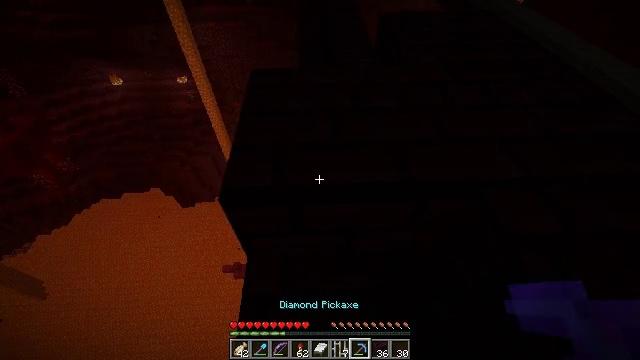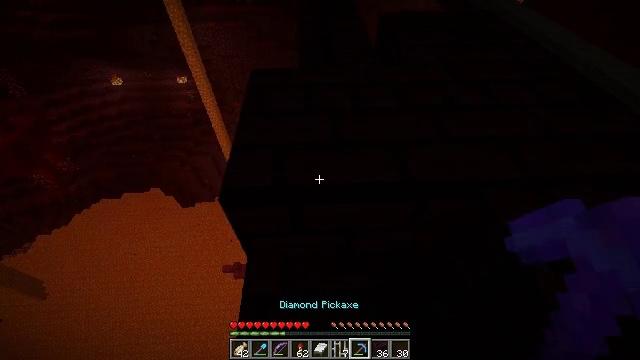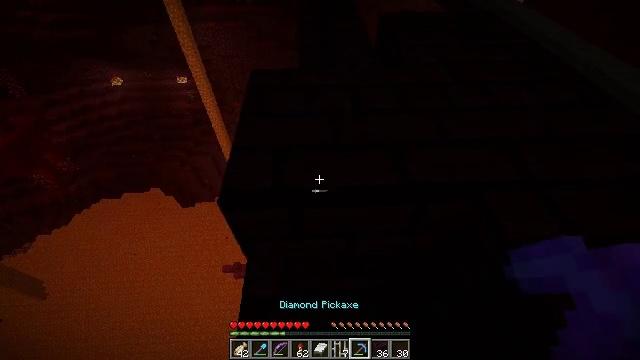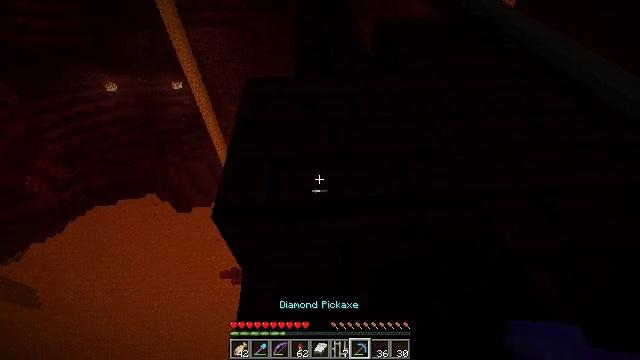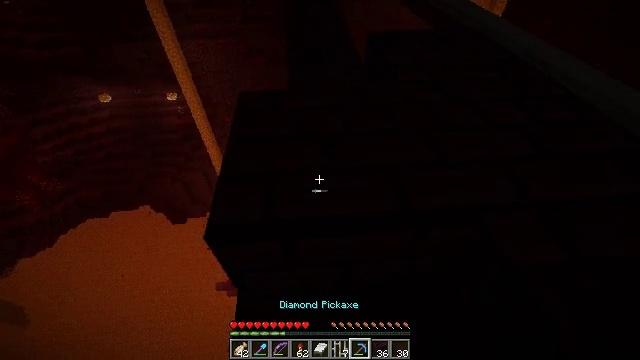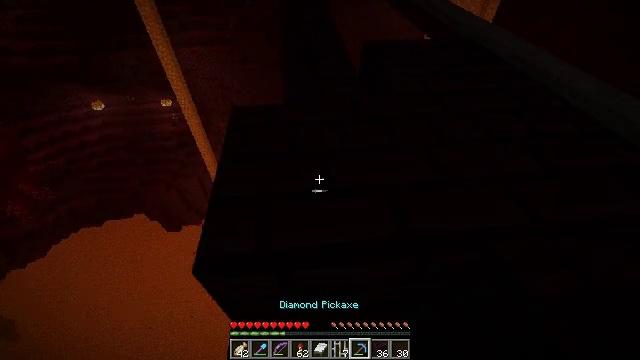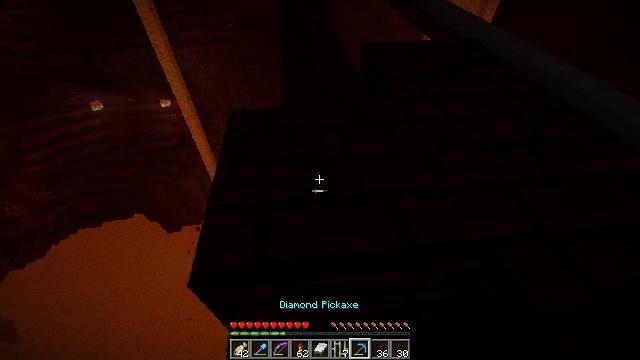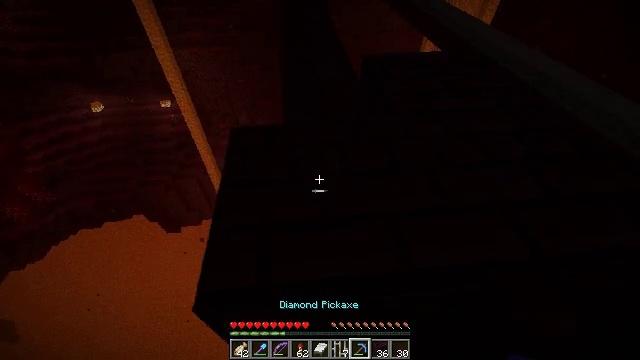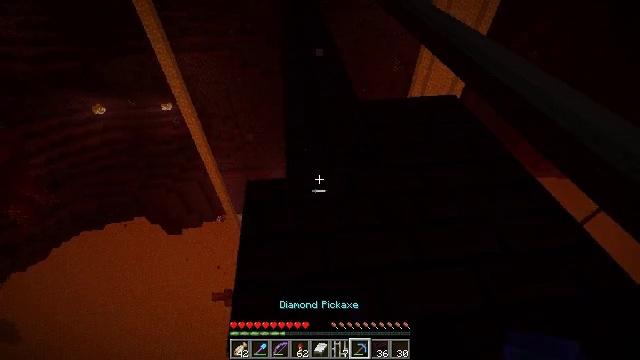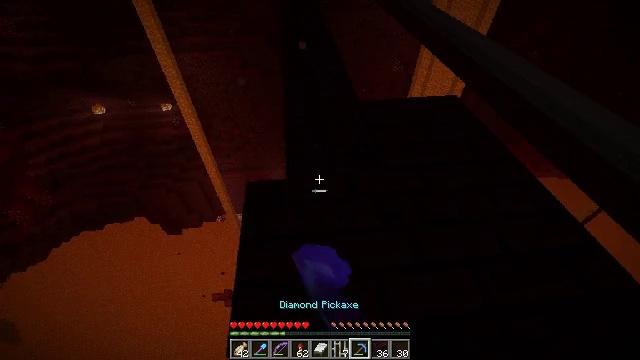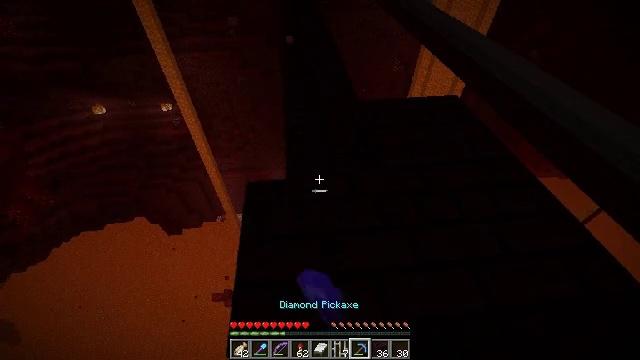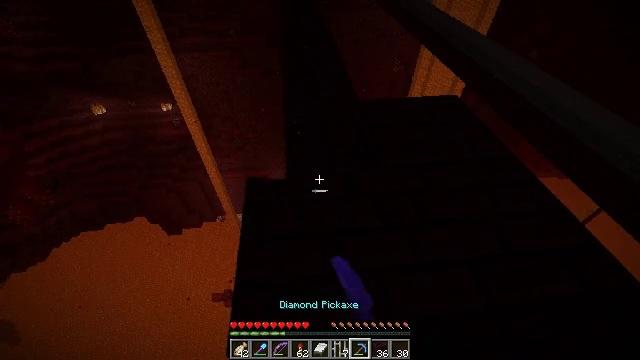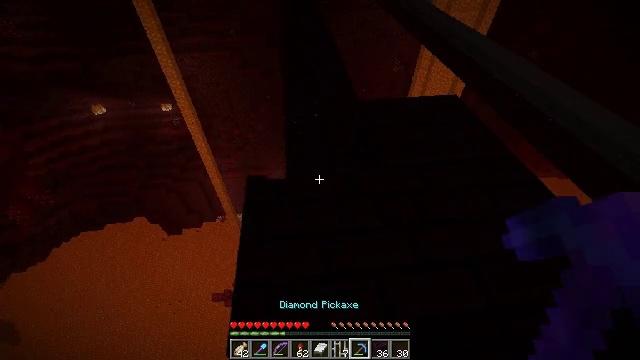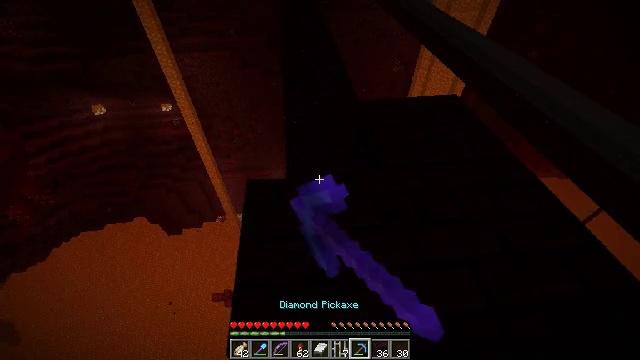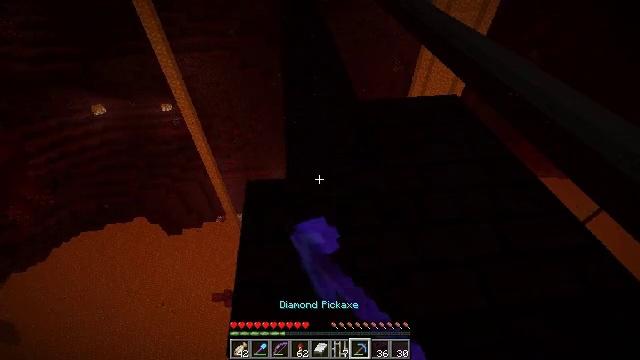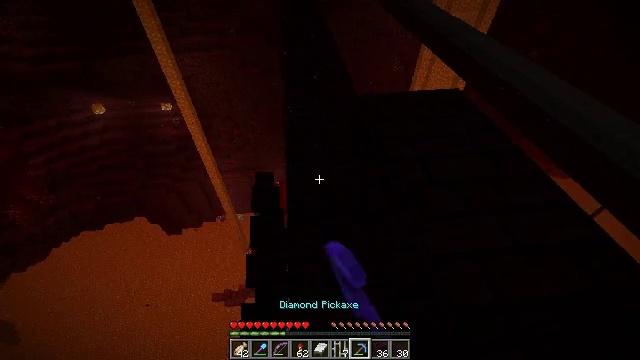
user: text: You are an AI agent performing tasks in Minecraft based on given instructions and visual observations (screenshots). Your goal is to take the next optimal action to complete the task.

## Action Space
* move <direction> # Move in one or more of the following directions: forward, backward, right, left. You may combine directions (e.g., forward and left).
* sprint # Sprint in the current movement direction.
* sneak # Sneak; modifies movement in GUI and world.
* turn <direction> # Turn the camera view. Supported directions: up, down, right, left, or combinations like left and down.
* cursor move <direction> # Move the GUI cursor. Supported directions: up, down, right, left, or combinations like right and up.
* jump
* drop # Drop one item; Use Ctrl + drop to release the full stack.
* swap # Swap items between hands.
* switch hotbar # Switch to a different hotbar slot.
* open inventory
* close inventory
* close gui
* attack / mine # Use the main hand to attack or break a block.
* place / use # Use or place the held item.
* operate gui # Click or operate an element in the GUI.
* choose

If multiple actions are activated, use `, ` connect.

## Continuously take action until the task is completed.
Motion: motion action
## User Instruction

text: Dig up the nether brick slab.
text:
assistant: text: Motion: sneak
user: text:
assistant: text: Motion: move forward, sneak
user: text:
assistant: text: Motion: move forward, sneak, turn right
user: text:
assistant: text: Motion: move forward, sneak, turn right and up
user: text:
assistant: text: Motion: move forward, sneak, turn right and up
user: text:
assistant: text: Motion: move forward, sneak
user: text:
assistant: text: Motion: sneak
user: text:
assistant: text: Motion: sneak, attack / mine
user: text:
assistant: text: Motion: sneak, attack / mine
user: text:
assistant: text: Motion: sneak, attack / mine
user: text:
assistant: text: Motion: sneak, attack / mine
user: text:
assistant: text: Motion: sneak, attack / mine
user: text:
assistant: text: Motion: sneak, attack / mine
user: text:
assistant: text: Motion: sneak, attack / mine
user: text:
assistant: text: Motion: sneak, attack / mine
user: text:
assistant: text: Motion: sneak
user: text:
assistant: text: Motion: sneak
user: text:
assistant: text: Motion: sneak
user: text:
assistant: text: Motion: sneak, turn down
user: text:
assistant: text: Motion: sneak